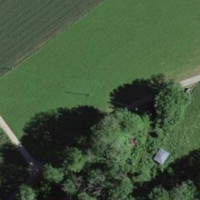
EUNIS habitat code: 52
Species observed at this site:
Lathyrus vernus